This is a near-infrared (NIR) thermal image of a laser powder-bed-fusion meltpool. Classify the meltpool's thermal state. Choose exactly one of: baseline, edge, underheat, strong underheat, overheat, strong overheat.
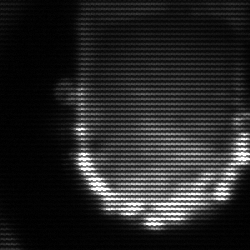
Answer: baseline